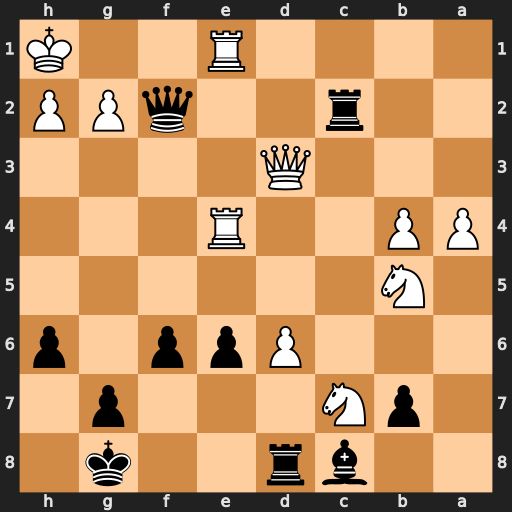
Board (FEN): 2br2k1/1pN3p1/3Ppp1p/1N6/PP2R3/3Q4/2r2qPP/4R2K
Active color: b
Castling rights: -
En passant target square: -
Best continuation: Qxg2#